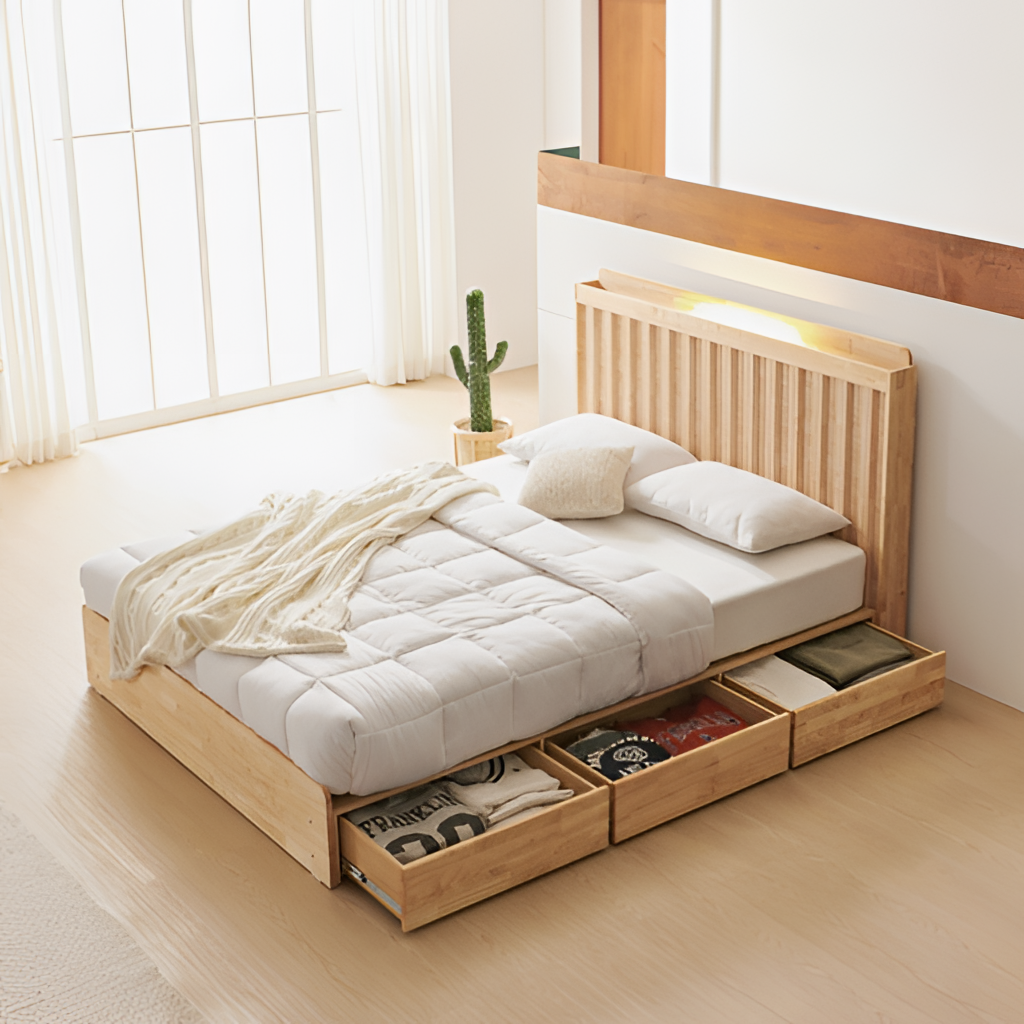
wood backlit headboard bed, bedroom, wood flooring, with plank pattern, modern, white paint wallpaper, with solid pattern